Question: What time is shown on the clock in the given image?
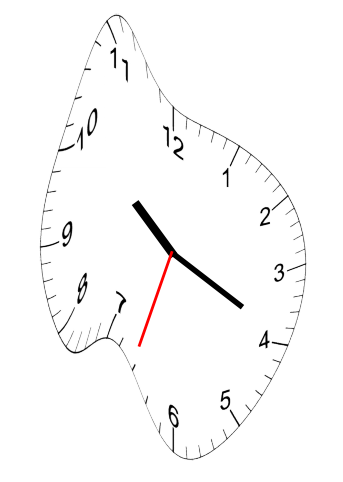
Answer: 10:19:33